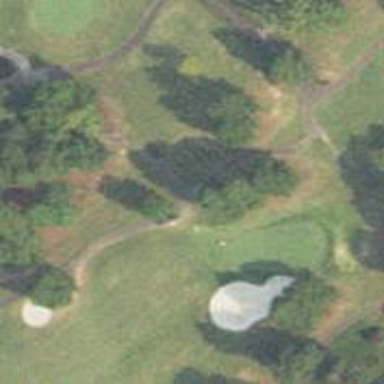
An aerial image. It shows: Golf cartpath that is also road path.